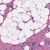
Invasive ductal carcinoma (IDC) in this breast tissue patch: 1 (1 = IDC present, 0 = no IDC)